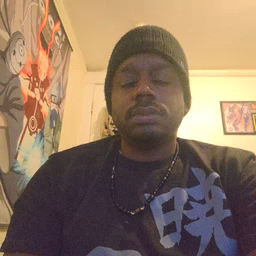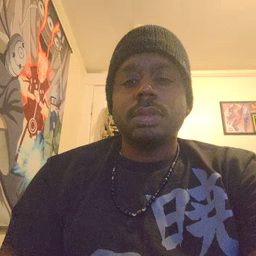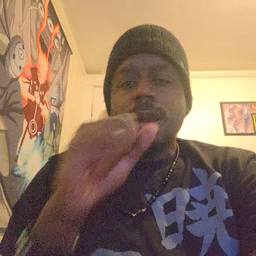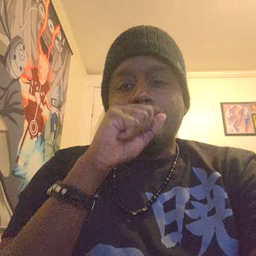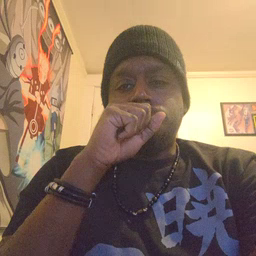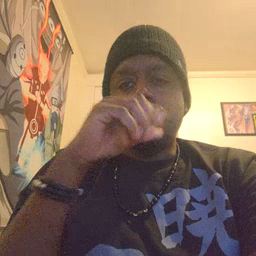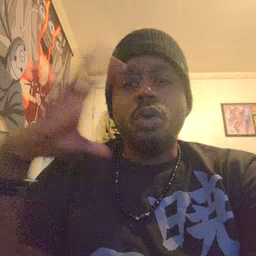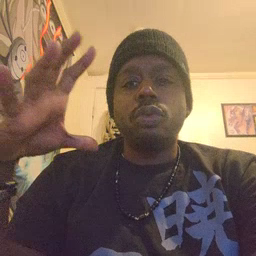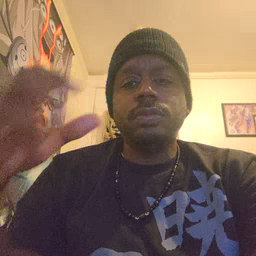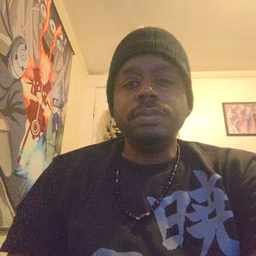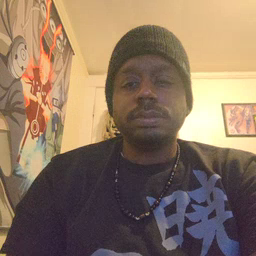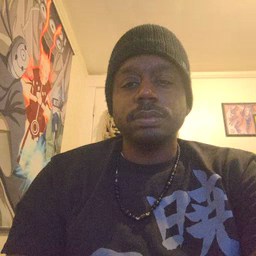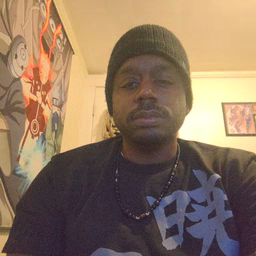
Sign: balloon